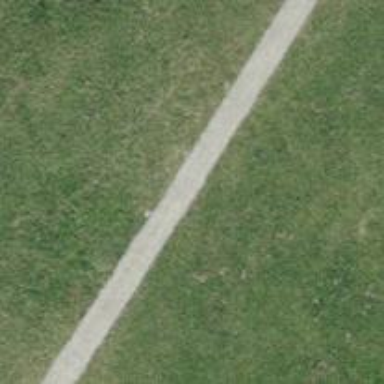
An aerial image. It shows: Path with pebblestone surface.